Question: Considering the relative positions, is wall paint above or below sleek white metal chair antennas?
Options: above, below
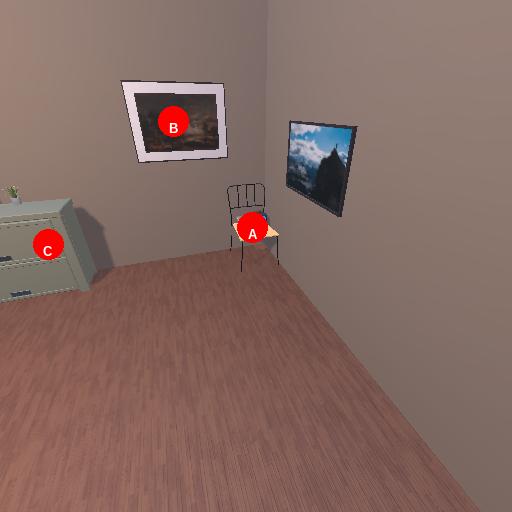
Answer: above